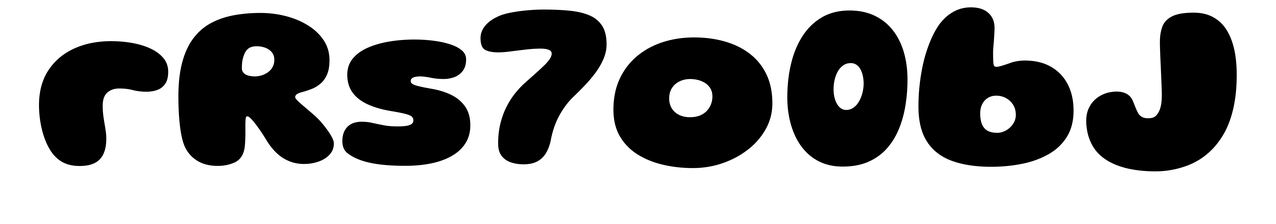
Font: Gluten_ExtraBold